Question: I have one viewController that has two segment view. as the below pic shows I want to press refresh button (top left) and effect inside the segment viewColler in swift.

i couldn't add refresh button inside the segmentViewController, so is there a way to call function from fristViewController to segmentViewController by pressing refresh button ? or via prepareForSegue func ?
P.S: viewDidLoad get some information online, by pressing refresh button this shown data will be refreshed.
I handle the segment change value like this
'''
@IBOutlet weak var segment1: UISegmentedControl!
@IBAction func indexChanged(sender: AnyObject) {
switch segment1.selectSegmentIndex
{
case 0:
firstView.hidden = false
secondView.hidden = true
case 1:
firstView.hidden = true
secondView.hidden = false
default:
break;
}
}
'''
I appreciated.
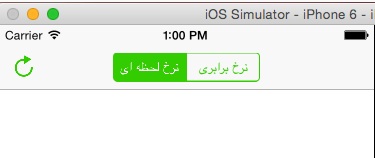
Answer: Somewhere in firstViewController, there must be a function which handles a tap on the segmented control (perhaps it's called 'valueChanged'). If you add a property to firstViewController:
'''
var activeSegmentViewController: segmentViewController
'''
and keep track of which segmentViewController is the active one in the 'valueChanged' function, you can use that property to call the function:
'''
activeSegmentViewController.refresh()
'''